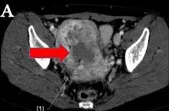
Imaging of the tumor. The superior and inferior vena cava CTA showed an enlarged uterine as well as low-density image in the venous system and the right atrium (A-E). The red arrow indicates the mass.
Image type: radiology (ct)